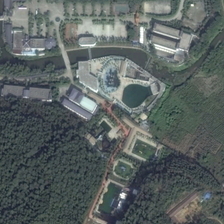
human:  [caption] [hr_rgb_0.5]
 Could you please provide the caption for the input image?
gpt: several buildings and many green trees are in a resort with several ponds .

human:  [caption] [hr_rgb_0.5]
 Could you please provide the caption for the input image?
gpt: several buildings and many green trees are in a resort with several ponds .

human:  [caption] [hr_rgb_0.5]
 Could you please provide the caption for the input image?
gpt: several buildings and many green trees are in a resort with several ponds .

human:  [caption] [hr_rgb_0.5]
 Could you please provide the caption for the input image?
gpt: several buildings and many green trees are in a resort with several ponds .

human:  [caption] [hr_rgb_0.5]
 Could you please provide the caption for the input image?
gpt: several buildings and many green trees are in a resort with several ponds .